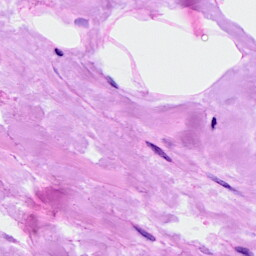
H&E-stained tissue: Breast